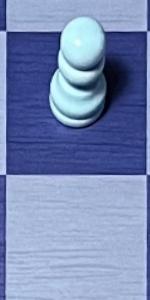
Label: Empty